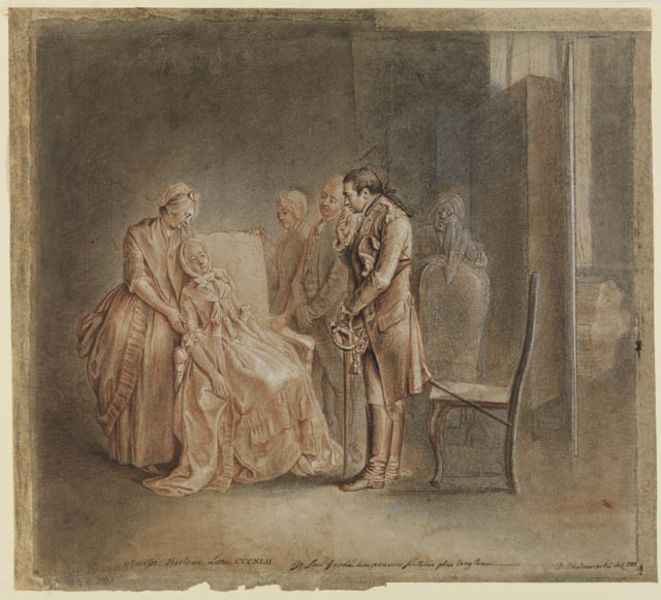
Titel: Oberst Morden besucht die kranke Clarissa
Künstler: Daniel Nikolaus Chodowiecki
Standort: Karlsruhe
Institution: Staatliche Kunsthalle Karlsruhe
Schlagwörter: gruppe, mann, weiß, aquarell, frauen, sitzen, braun, damen, fenster, frankreich, frau, grau, hut, kleid, kleider, kreide, licht, männer, pastell, raum, skizze, stuhl, szene, tür, zeichnung, zimmer, dame, rot, tuch, haube, leute, schleife, alt, wand, alte, arm, barock, falten, kragen, stehen, tod, tot, trauer, signatur, vorhang, haare, interieur, sessel, sitzend, stehend, adel, familie, innen, kind, mutter, blatt, renaissance, rokoko, rosa, genre, stock, perücke, bein, schrift, papier, schrank, lehne, studie, wasserfarbe, besucher, kopftuch, zopf, paravent, bronze, rüschen, stütze, krank, lehnstuhl, kran, weinen, schwert, säbel, text, uniform, tote, waffe, degen, stiefel, chardin, arzt, biedermeier, besuch, taschentuch, sarg, sterben, zimmern, krankheit, müde, kranke, rötel, tränen, handschrift, schwach, legende, sterbend, schirft, kolorierung, kreidezeichnung, weinende, gewischt, goldgelb, gehtsock, raumtrenner, schwäche, kümmern, od, #stuhl, zuopf, dreikreidezeichnung, zopof, sterbendsitzend, chardinohnmacht, arztbesuch